Field crop: maize
Growth stage: 2
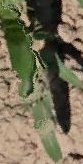
Species: maize